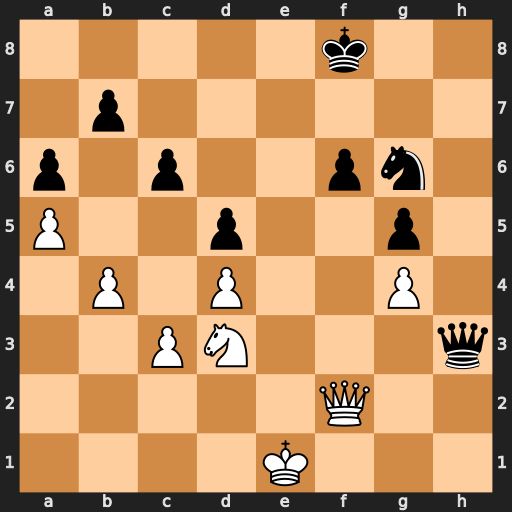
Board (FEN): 5k2/1p6/p1p2pn1/P2p2p1/1P1P2P1/2PN3q/5Q2/4K3
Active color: w
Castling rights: -
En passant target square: -
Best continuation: Qxf6+ Kg8 Qxg6+